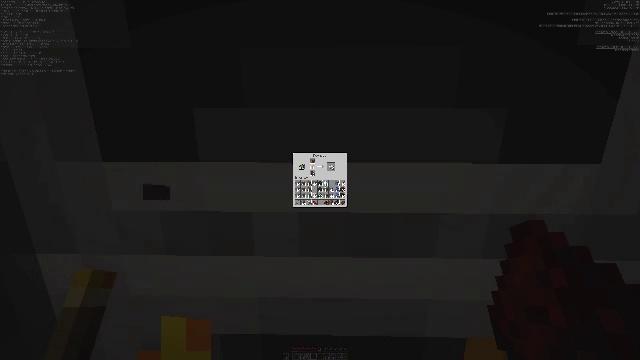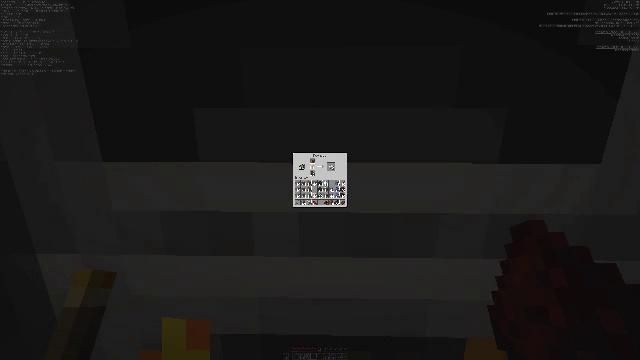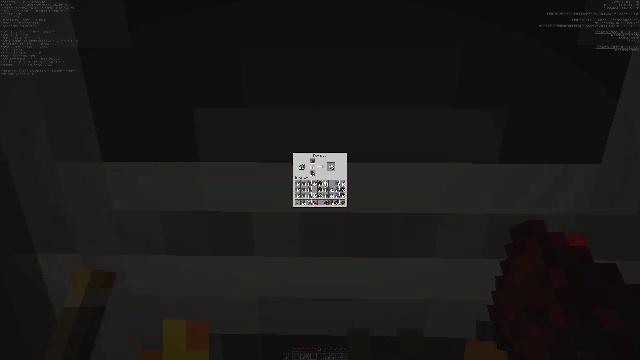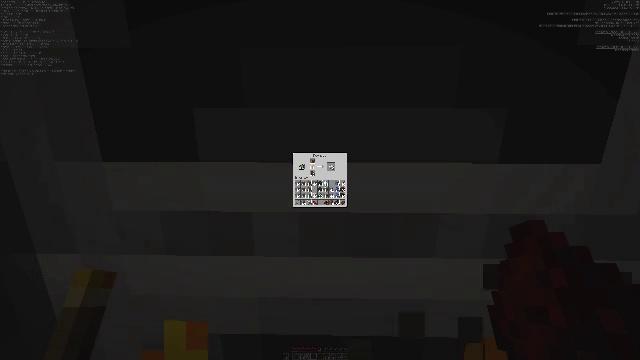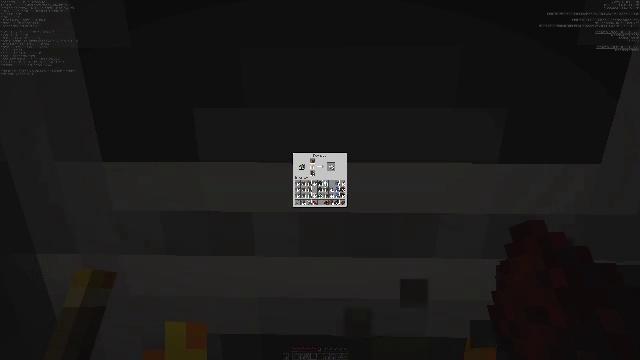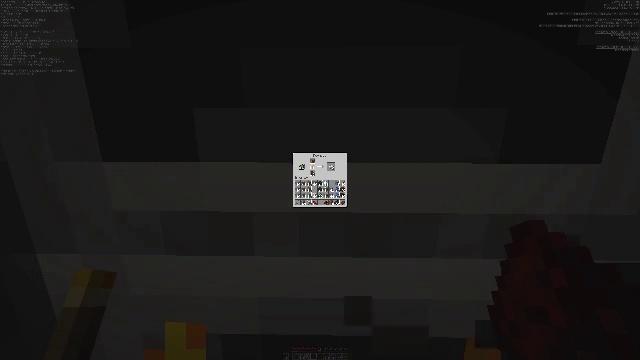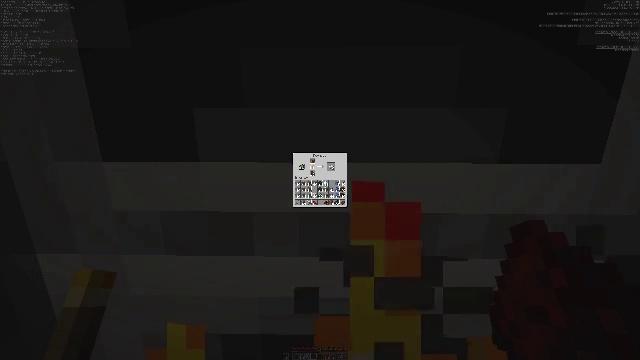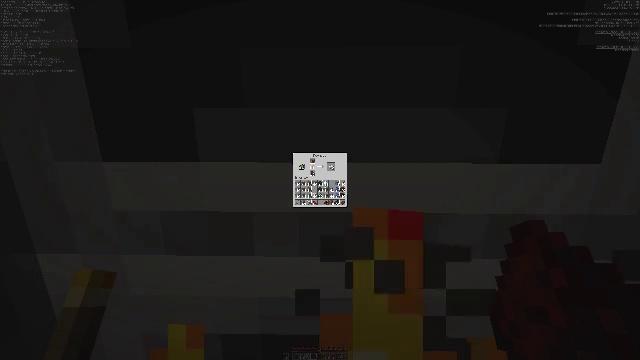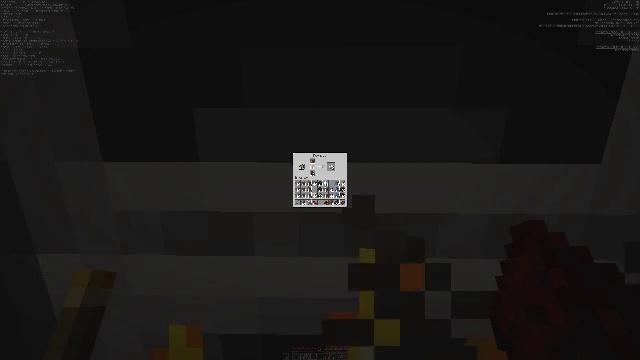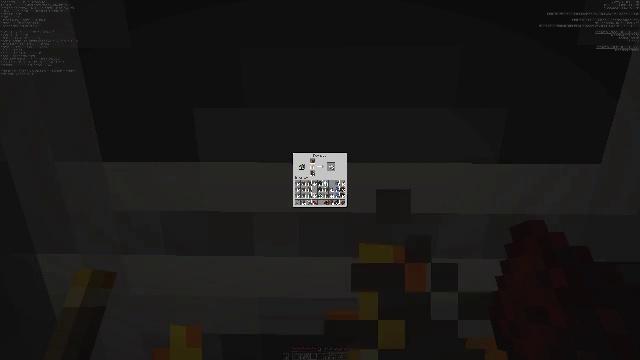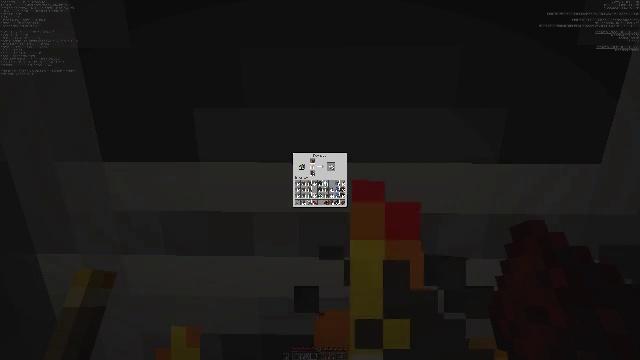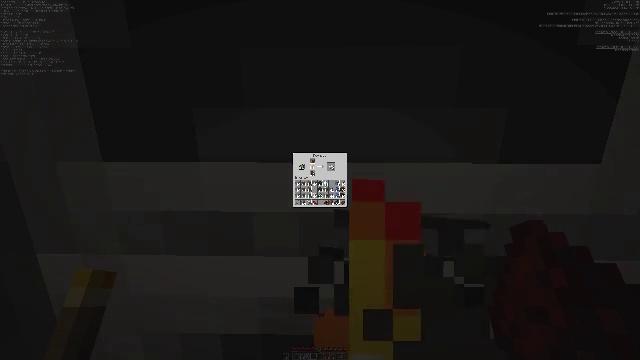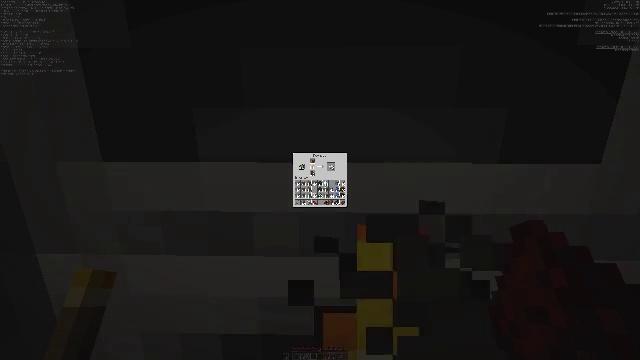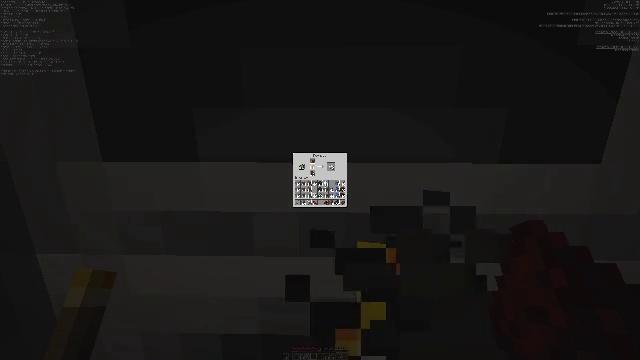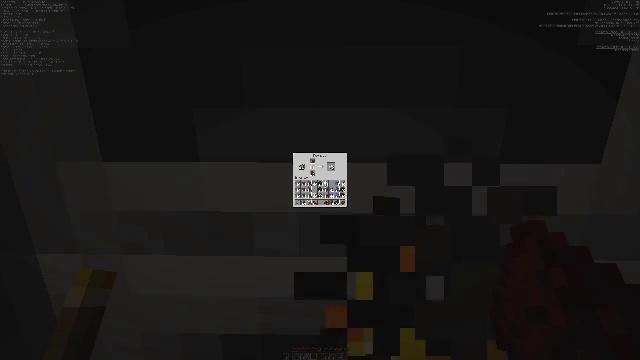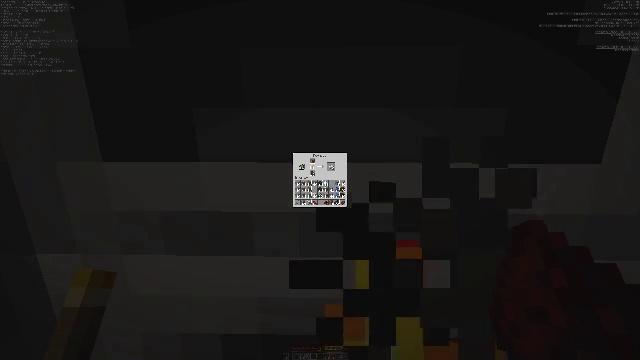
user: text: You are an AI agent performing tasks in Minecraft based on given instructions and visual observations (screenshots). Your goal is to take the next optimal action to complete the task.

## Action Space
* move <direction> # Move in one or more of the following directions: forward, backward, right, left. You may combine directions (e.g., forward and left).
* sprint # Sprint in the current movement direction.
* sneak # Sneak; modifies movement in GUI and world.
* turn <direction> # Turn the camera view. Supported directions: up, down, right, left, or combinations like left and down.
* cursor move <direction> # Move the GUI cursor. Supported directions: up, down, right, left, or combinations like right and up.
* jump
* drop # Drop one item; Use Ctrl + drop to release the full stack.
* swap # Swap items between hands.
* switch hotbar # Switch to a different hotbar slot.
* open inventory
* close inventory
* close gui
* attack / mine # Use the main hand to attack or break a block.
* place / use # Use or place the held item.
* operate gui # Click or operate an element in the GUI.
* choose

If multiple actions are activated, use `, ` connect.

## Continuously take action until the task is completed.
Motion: motion action
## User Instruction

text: Turn iron ore into an iron ingot.
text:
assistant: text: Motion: no_op
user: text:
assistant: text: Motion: no_op
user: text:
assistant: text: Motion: no_op
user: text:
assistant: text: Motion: no_op
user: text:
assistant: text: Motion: no_op
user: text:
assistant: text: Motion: no_op
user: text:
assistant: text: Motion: no_op
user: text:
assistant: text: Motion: no_op
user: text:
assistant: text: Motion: no_op
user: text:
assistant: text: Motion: no_op
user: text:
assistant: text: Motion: no_op
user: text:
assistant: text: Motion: no_op
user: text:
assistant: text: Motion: no_op
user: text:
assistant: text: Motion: no_op
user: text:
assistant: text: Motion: no_op
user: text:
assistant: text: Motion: no_op
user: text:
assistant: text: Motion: no_op
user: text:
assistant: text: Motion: no_op
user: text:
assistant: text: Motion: no_op
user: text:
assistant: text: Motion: no_op
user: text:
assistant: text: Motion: no_op
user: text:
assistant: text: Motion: no_op
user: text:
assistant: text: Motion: no_op
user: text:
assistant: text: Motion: no_op
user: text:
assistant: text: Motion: no_op
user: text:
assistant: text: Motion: no_op
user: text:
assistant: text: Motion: no_op
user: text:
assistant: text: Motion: no_op
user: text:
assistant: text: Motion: no_op
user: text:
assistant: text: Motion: no_op